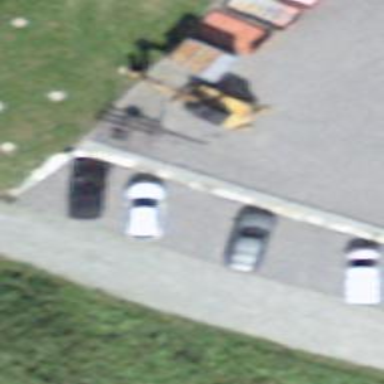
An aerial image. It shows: Parking area.